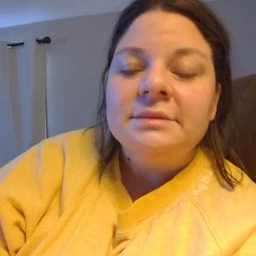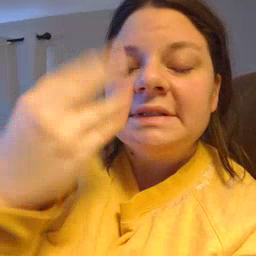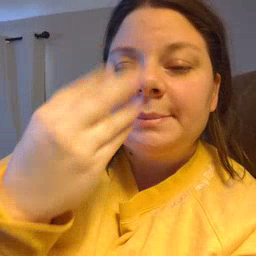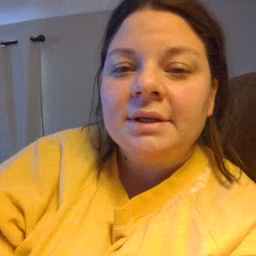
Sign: sleepy